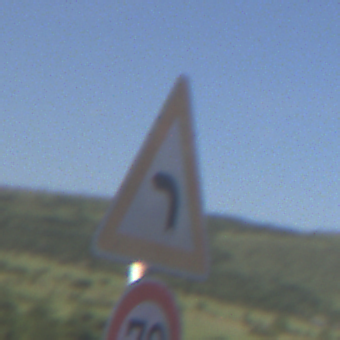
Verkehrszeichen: KurveLinks
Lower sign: Geschwindigkeit70
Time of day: MorningAfternoon
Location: Outdoor (RoadRail)
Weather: PartlyCloudy
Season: NotSpecified
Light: Natural